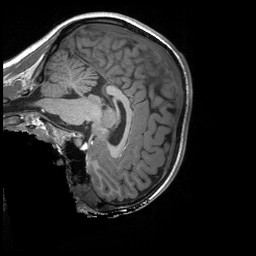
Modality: T1w
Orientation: sagittal
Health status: ill
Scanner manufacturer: siemens
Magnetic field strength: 3 T
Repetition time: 2.3 s
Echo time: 0.00243 s